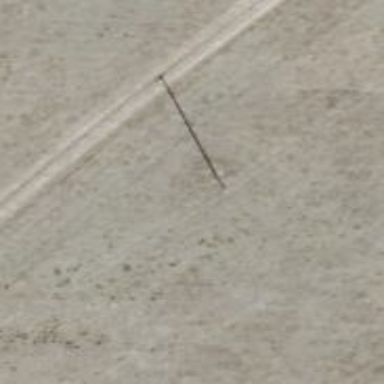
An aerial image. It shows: Power pole.